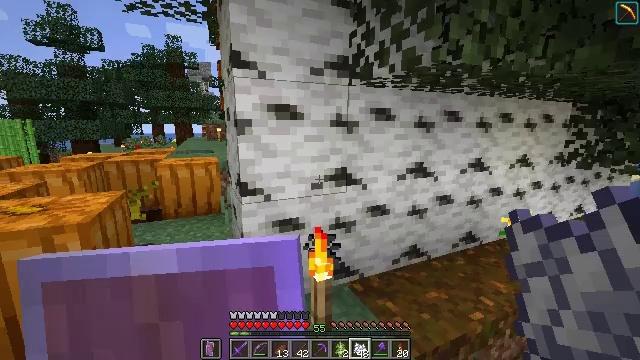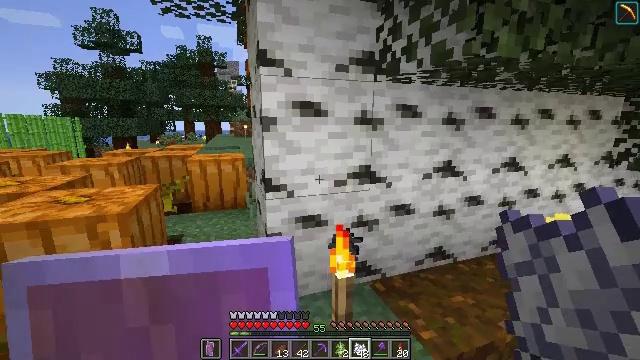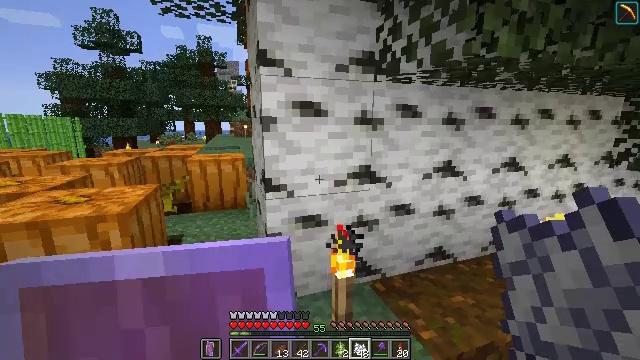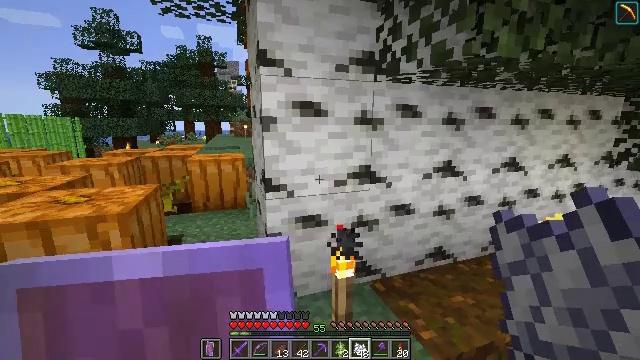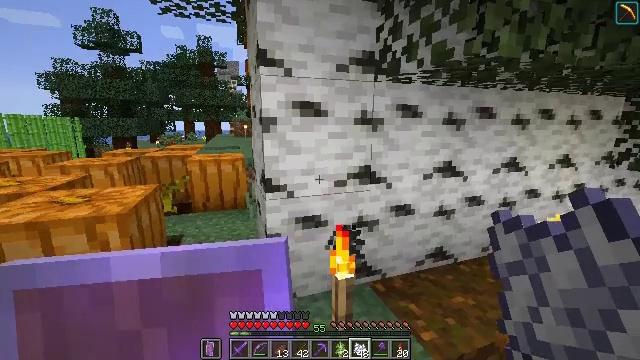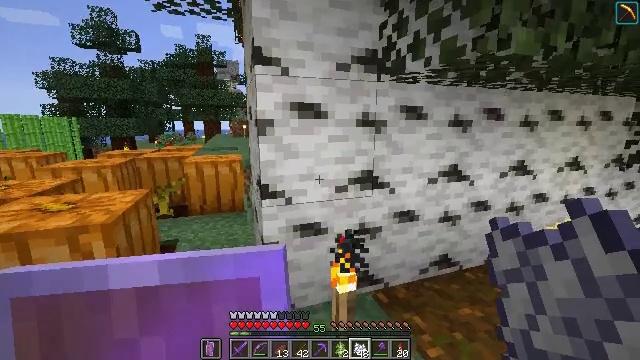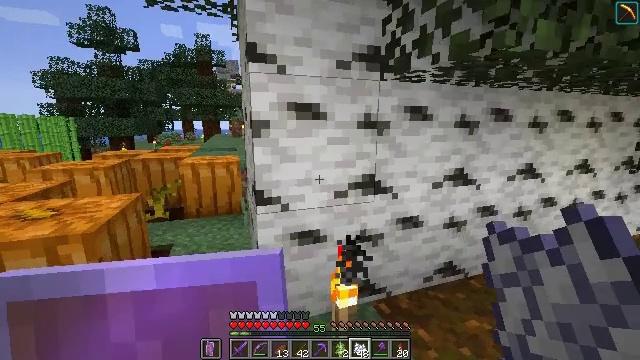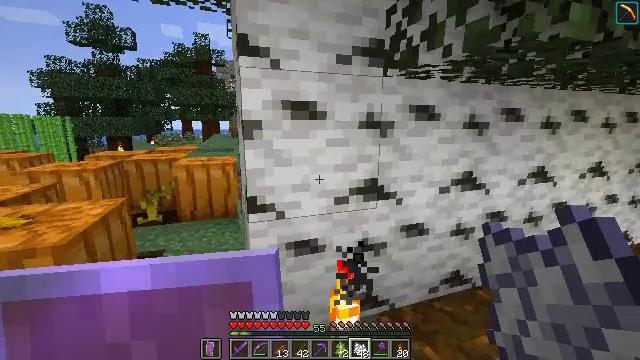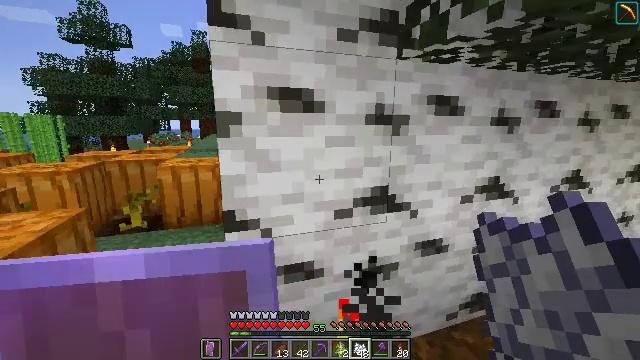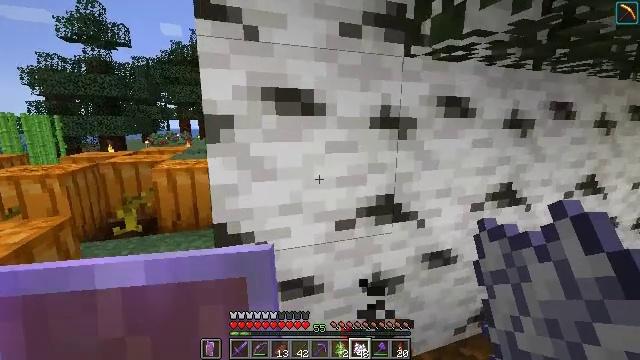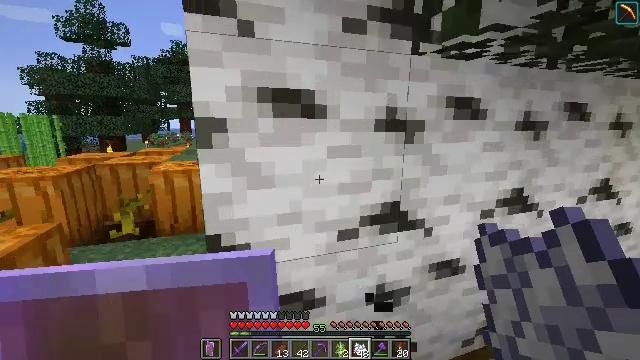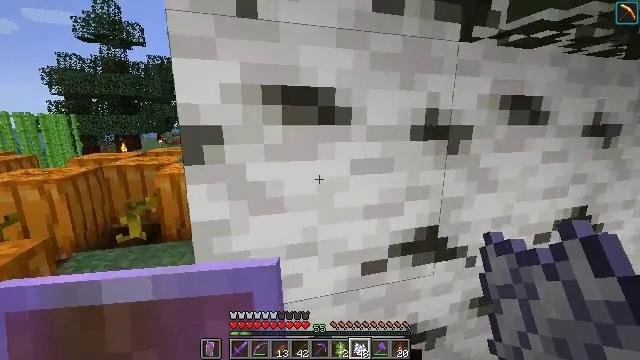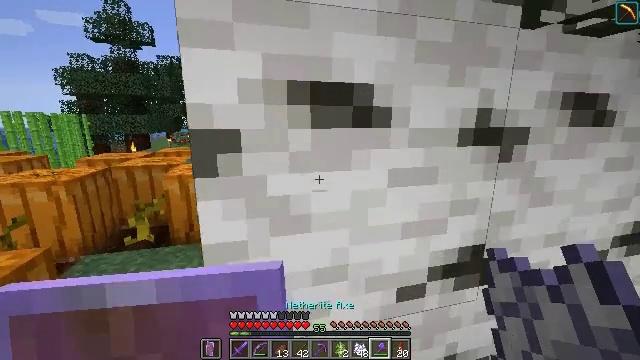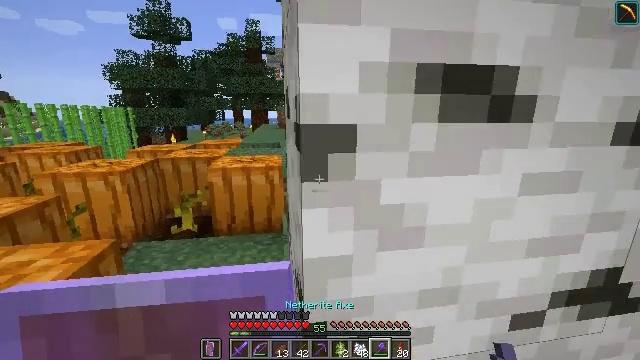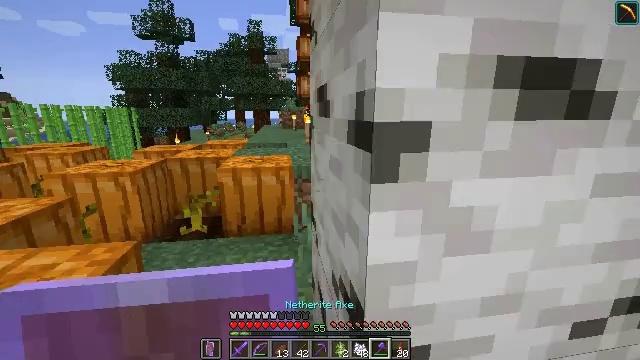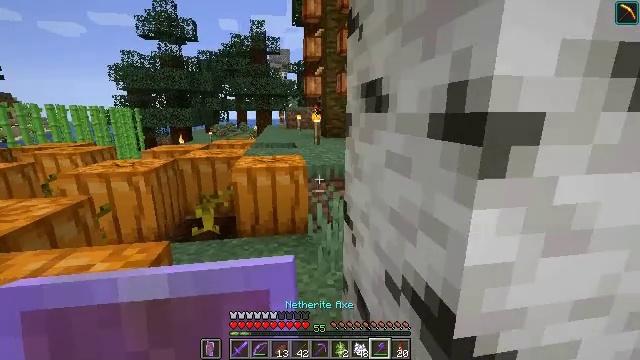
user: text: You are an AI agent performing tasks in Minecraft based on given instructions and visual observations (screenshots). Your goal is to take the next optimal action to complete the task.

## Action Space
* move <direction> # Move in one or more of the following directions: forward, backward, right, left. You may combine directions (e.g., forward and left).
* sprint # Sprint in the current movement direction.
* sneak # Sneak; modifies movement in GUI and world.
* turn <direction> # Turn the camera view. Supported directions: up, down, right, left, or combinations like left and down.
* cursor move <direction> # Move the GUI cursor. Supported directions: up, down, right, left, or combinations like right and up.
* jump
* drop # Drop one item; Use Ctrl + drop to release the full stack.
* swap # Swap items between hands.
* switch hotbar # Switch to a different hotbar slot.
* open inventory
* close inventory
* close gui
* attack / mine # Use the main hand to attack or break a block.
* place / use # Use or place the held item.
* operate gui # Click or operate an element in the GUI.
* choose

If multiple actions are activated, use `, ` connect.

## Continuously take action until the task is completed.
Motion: motion action
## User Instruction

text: Harvest birch logs from birch trees.
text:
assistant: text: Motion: turn left
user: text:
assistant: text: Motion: no_op
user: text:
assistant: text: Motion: no_op
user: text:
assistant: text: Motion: move forward
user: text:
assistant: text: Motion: move forward
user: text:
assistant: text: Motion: move forward
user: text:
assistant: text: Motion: move forward
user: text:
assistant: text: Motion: move forward
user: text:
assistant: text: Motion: move forward
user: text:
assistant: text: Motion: move forward
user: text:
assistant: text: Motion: move forward and move left, turn left
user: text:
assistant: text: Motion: move left, turn left
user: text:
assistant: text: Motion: move left, turn left and down
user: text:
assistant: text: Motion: move left
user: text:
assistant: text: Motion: no_op
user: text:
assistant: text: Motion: no_op
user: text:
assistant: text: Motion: no_op
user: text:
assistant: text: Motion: no_op
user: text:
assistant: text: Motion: no_op
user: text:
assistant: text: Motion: no_op
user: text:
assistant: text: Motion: turn right
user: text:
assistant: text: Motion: move forward, turn right
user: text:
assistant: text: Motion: move forward, turn right
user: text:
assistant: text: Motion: move forward, turn right and up
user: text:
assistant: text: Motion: move forward and move left, turn right and up
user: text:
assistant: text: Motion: move left, turn right and up
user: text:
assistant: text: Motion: turn right and up
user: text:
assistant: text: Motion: turn right and up
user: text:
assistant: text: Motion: turn right and up
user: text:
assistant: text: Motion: no_op